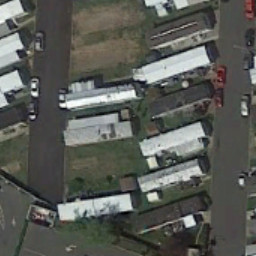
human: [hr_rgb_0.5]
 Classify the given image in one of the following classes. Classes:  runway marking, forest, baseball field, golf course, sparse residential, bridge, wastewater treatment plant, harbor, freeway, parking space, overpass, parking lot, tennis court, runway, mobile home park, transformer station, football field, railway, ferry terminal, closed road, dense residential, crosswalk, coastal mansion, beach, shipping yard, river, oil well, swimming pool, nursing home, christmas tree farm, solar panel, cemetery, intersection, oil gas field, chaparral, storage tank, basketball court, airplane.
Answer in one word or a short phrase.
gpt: mobile home park